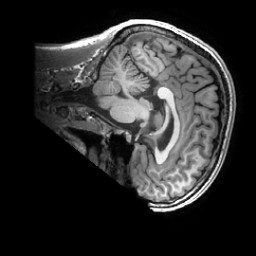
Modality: T1w
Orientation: sagittal
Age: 31
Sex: male
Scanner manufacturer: ge
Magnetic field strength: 3 T
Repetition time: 0.0073 s
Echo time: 0.003 s